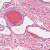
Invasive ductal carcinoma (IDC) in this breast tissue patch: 1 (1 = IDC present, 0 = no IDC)